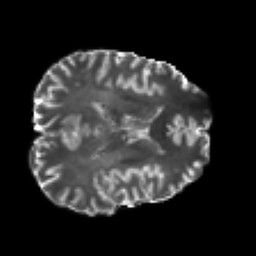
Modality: T2w
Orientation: axial
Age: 28
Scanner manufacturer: philips
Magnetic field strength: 3 T
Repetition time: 8.591 s
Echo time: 0.1268 s